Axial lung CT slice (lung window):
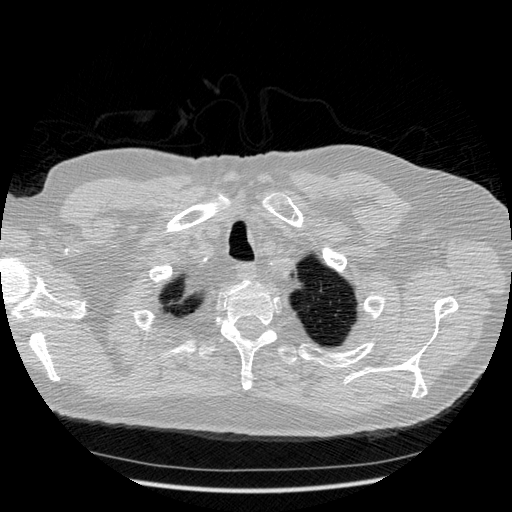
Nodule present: no